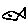
Label: fish